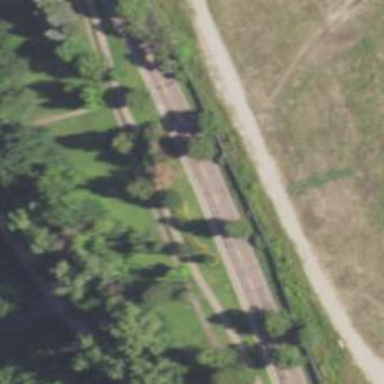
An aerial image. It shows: Marked crossing on cycleway road.